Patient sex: M
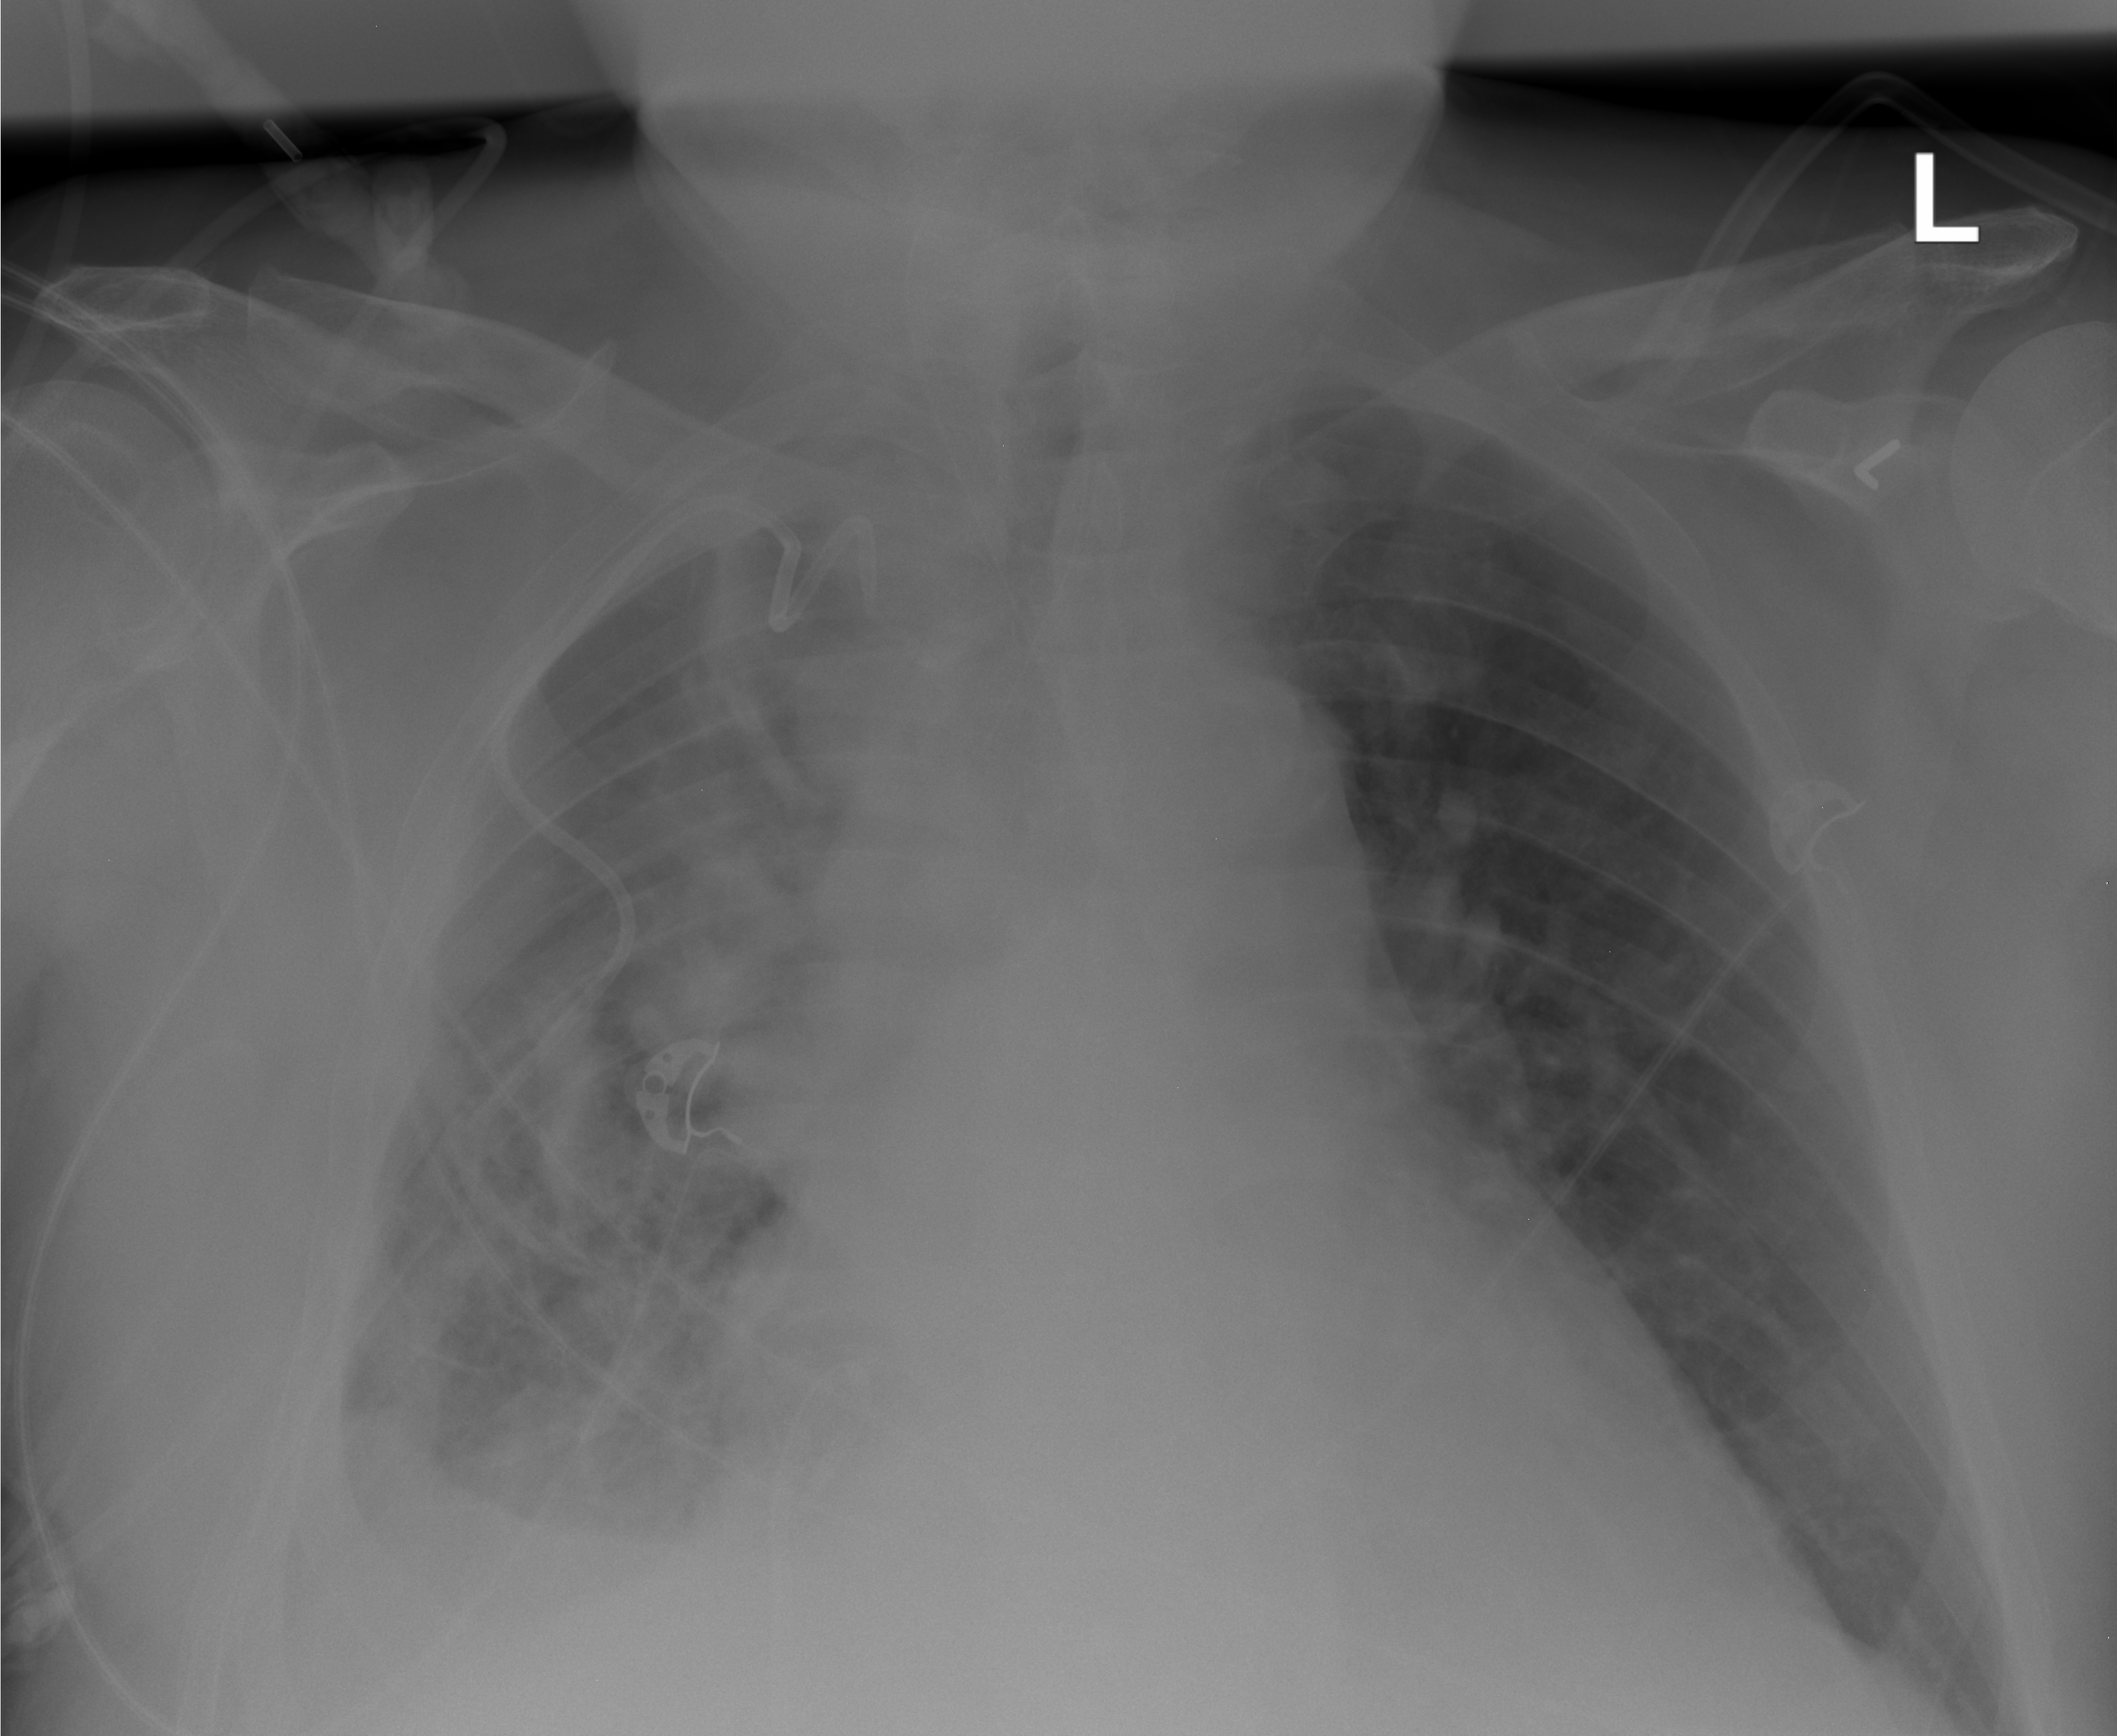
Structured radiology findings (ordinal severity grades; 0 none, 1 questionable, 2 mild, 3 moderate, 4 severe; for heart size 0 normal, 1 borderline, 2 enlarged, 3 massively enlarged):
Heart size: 2
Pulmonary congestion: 0
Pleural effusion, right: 3
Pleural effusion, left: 0
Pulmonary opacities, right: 3
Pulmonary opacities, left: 0
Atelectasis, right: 3
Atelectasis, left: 0